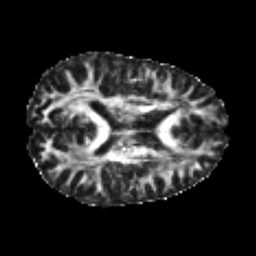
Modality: FA
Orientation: axial
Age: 24
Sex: male
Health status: healthy
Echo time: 0.074 s